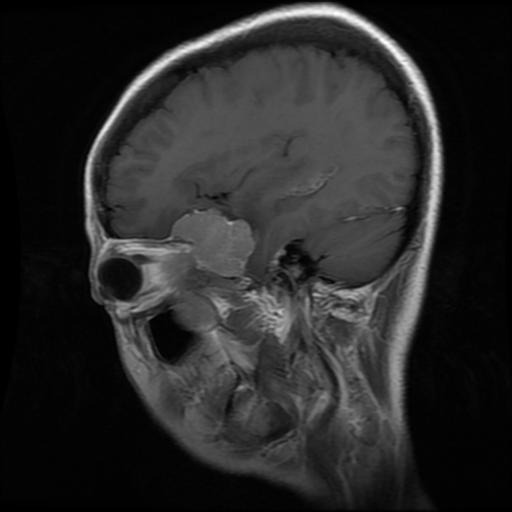
Label: meningioma